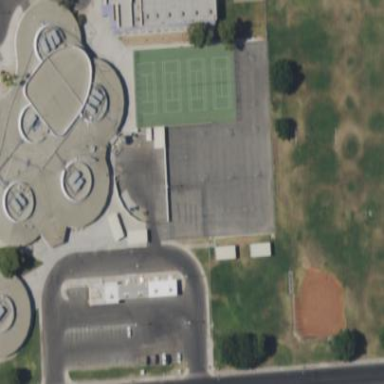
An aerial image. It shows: School.